Question: I have a Google Sheets with cells similar to this:
Column A contains GENDER ('Man' or 'Woman'),
Column B contains chosen color (can be multiple colors, ie. 'Black, Blue, White').

What I would like to do is to count how many times 'Man' chooses 'Black', 'White' or 'Blue' color. I tried this formula for each of the colors but it's not working:
'''
=ArrayFormula( SUM( ('Submissions'!A2:A1095 = "Man" ) * 'Submissions'!B2:B897 = "*Black*" ) ) )
'''
Can you help me with the formula?
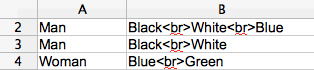
Answer: try this one
'''
= arrayformula(COUNTIF(A:A&B:B, "Man" & "*Black*"))
'''